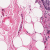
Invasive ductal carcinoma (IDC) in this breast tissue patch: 0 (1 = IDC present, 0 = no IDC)